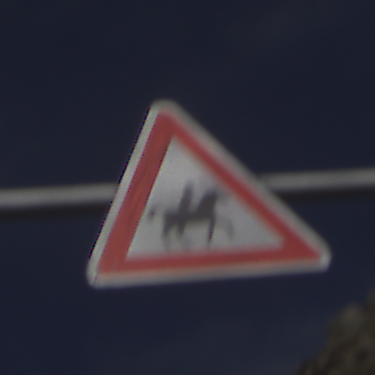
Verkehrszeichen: ReiterLinks
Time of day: MorningAfternoon
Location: Outdoor (RoadRail)
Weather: PartlyCloudy
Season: NotSpecified
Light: Natural